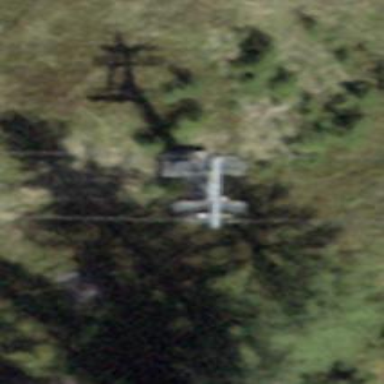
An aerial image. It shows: Pylon used for aerialway.